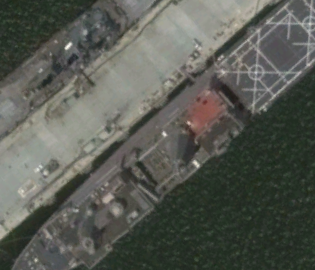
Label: combat